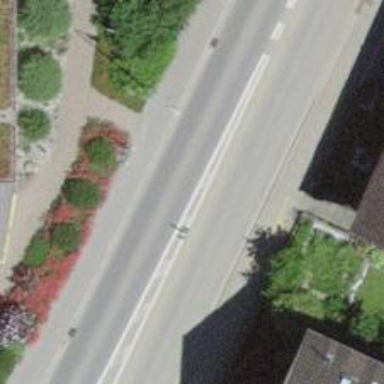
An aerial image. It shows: Marked crossing with pedestrian island.